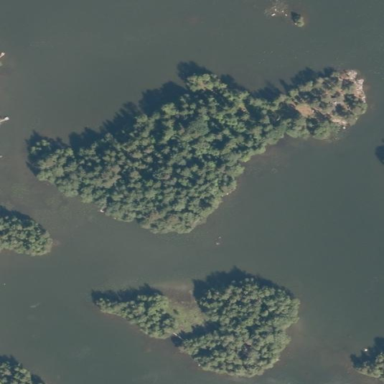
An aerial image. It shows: Islet covered with woodland.